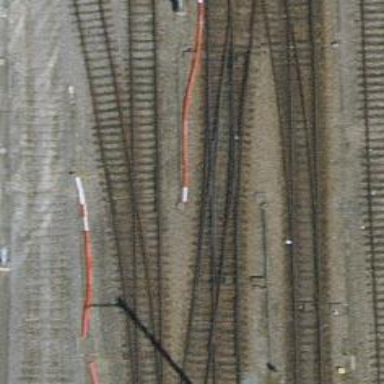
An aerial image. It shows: Railway yard with one track. The railway is electrified with contact line.